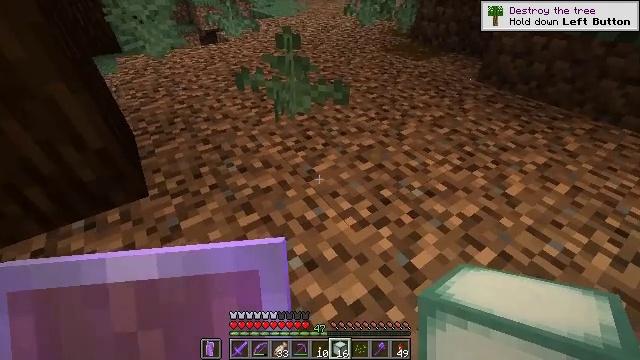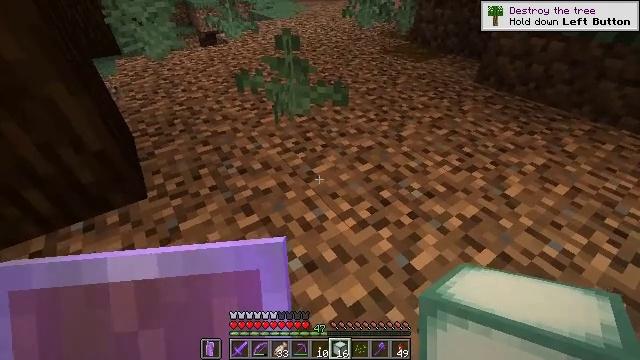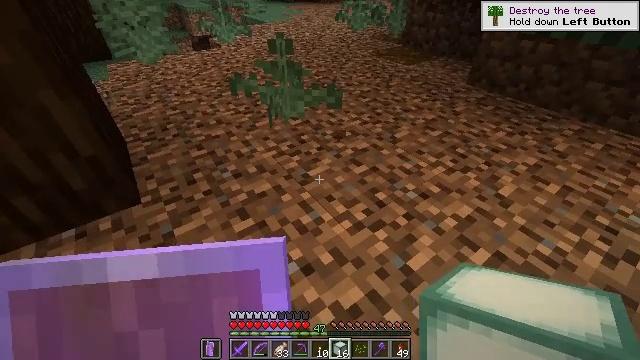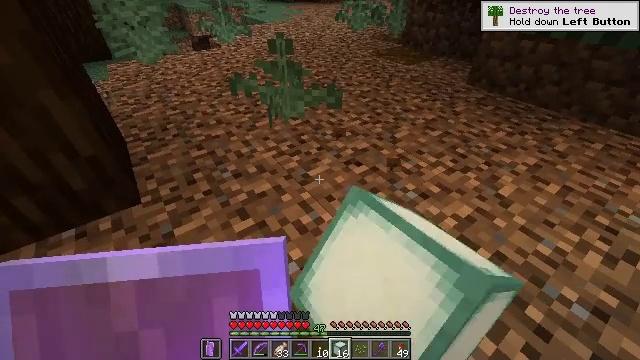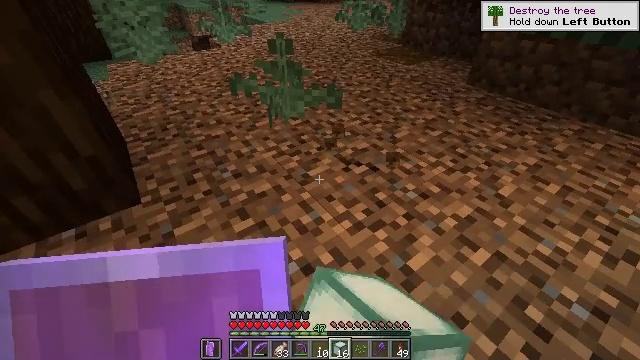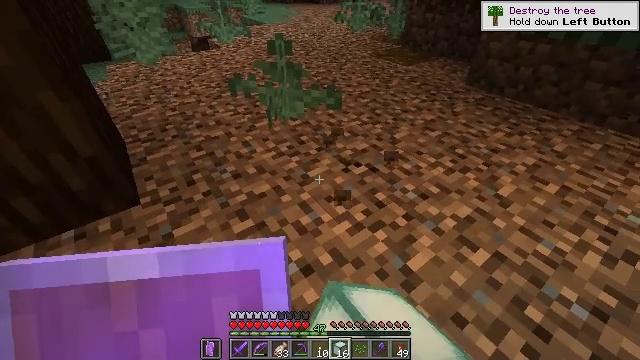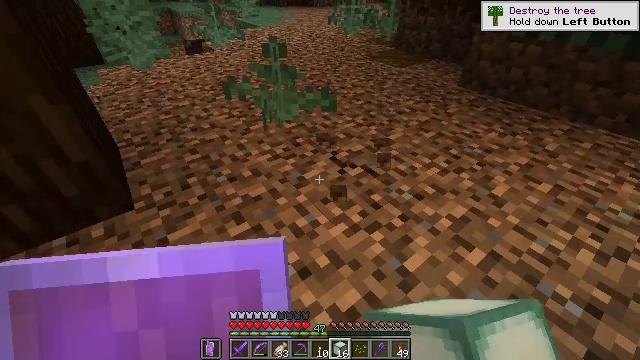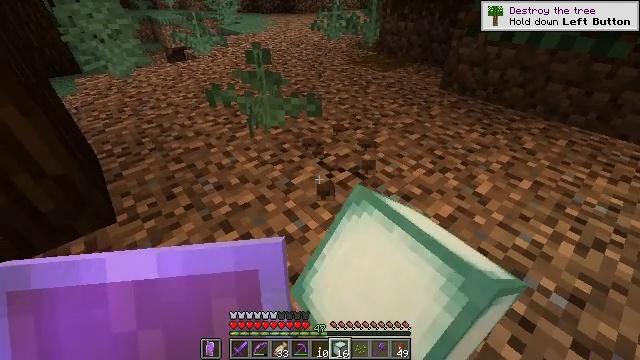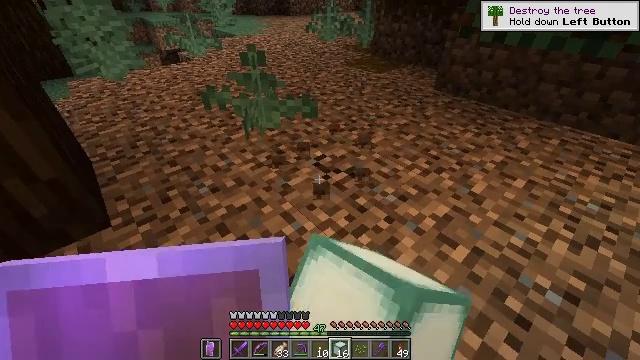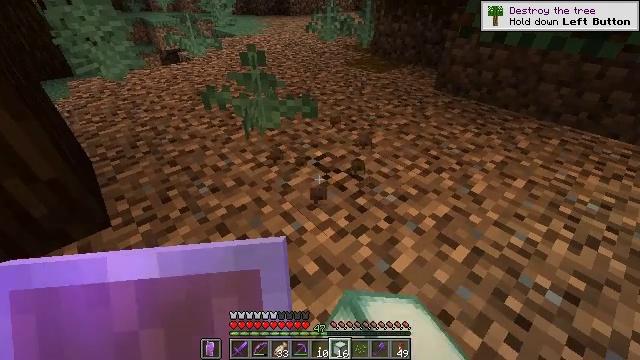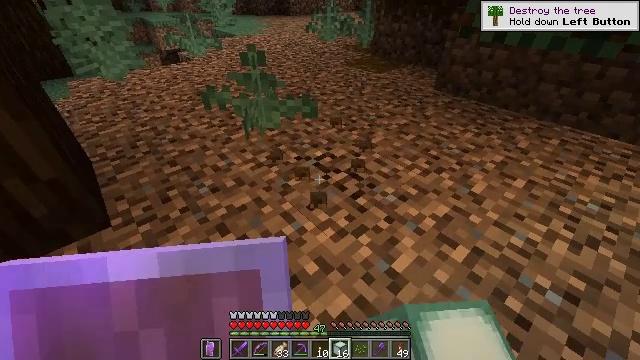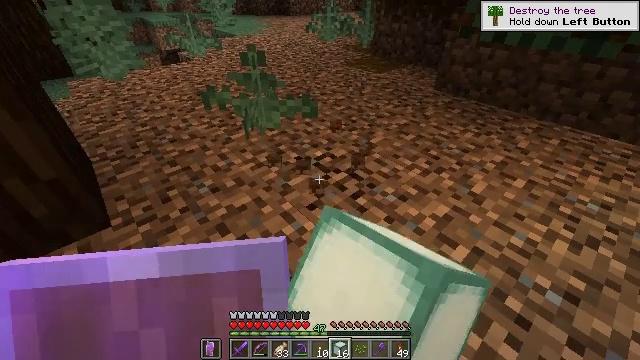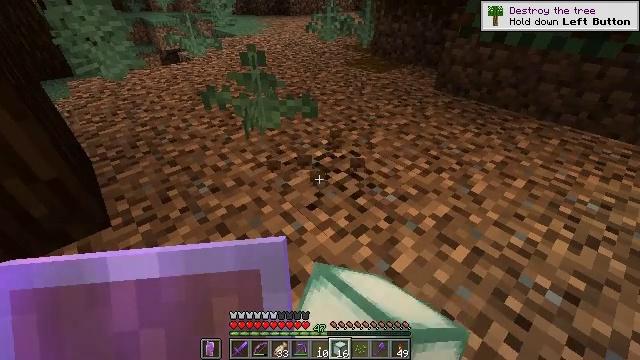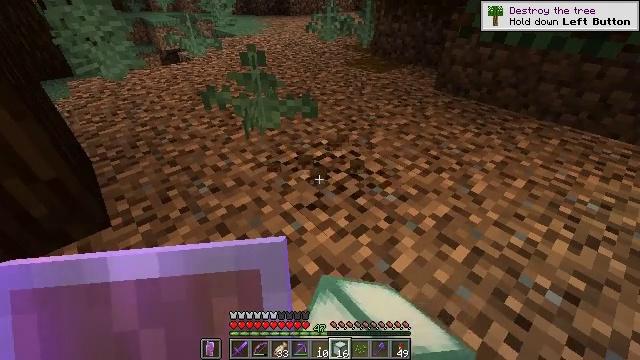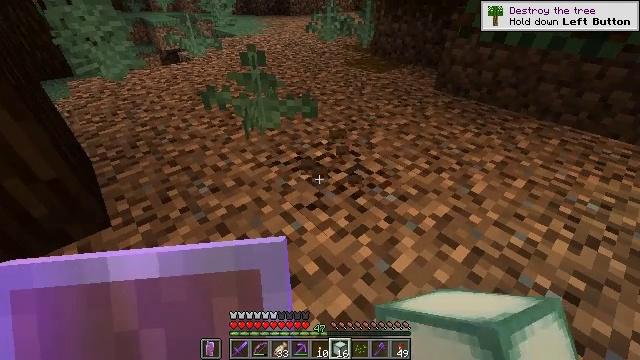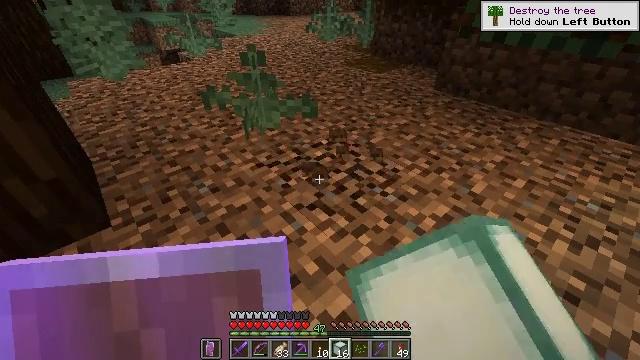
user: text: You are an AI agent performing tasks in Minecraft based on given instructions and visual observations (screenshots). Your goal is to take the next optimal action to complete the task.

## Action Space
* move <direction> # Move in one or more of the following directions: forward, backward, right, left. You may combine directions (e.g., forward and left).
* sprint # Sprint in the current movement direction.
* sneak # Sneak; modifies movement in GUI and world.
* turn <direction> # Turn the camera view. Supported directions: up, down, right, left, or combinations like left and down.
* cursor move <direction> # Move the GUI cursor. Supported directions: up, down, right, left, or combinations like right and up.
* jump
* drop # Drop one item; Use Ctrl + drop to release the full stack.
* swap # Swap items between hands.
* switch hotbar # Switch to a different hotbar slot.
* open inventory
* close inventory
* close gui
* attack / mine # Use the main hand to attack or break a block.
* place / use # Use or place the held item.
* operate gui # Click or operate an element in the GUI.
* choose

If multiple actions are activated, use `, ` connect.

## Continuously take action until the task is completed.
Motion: motion action
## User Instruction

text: Collect coarse dirt blocks.
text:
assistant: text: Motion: sneak
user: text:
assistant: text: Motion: sneak, turn right, attack / mine
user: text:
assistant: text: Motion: sneak, attack / mine
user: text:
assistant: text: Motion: sneak, attack / mine
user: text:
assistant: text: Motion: sneak, attack / mine
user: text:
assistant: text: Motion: sneak, turn right, attack / mine
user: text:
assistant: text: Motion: sneak, turn right and up, attack / mine
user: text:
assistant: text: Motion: sneak, turn right, attack / mine
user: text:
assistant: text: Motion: sneak, attack / mine
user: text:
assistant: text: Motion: sneak, attack / mine
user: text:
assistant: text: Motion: sneak, attack / mine
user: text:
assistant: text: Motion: sneak, attack / mine
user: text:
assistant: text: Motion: sneak, attack / mine
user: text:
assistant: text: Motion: sneak, attack / mine
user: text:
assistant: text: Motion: sneak, attack / mine
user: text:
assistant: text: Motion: sneak, attack / mine
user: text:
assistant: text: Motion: sneak, attack / mine
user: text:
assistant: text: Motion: sneak, attack / mine
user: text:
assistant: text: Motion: sneak, attack / mine
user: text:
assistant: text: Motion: sneak, attack / mine
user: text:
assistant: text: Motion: sneak, attack / mine